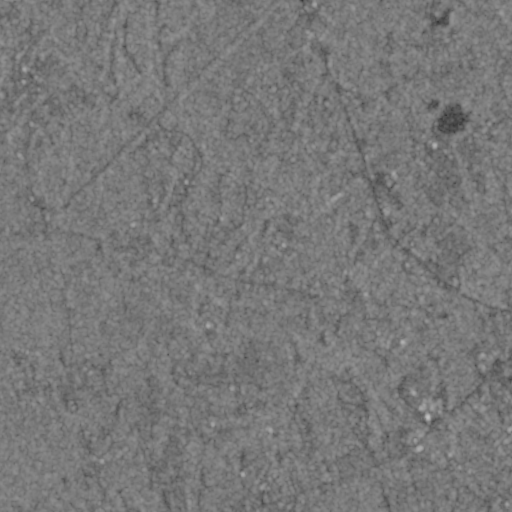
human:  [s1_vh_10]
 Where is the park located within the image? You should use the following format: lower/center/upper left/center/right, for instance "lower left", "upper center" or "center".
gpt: The park is located in the right of the image.
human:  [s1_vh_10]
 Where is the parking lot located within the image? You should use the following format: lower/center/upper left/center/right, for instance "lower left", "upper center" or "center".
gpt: The parking lot is located in the lower right of the image.
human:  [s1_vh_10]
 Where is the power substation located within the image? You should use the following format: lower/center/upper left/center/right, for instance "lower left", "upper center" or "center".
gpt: The power substation is located in the center left of the image.
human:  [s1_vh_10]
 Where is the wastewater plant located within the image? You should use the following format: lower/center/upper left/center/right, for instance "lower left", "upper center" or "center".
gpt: The wastewater plant is located in the center right of the image.
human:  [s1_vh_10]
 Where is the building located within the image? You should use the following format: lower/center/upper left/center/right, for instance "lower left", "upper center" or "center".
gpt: The building is located in the lower right of the image.
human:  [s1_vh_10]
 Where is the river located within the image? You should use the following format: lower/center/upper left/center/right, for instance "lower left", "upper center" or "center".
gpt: The river is located in the upper of the image.
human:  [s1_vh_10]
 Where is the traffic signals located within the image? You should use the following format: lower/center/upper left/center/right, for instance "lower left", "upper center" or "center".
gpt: The traffic signals is located in the lower right of the image.
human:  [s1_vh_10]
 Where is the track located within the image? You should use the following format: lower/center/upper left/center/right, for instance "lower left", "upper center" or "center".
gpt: There is no track in the image.

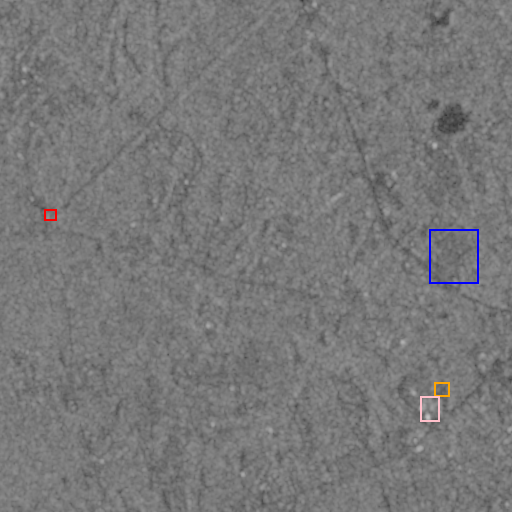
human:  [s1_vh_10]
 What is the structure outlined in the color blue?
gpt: The structure outlined in blue is a park.
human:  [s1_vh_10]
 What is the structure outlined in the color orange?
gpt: The structure outlined in orange is a parking lot.
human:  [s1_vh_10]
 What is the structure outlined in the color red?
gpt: The structure outlined in red is a power substation.
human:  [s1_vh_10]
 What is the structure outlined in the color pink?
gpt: The structure outlined in pink is a building.
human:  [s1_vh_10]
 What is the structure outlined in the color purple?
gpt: There is no purple outline.